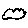
Label: cloud